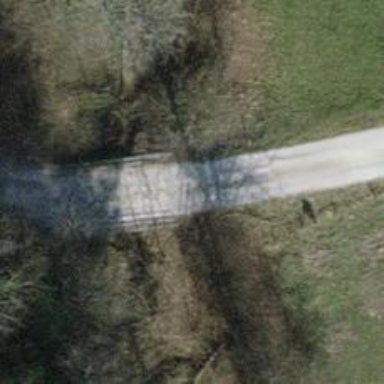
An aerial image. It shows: Residential road with gravel surface of grade 2 track.